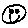
Label: smiley face